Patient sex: M
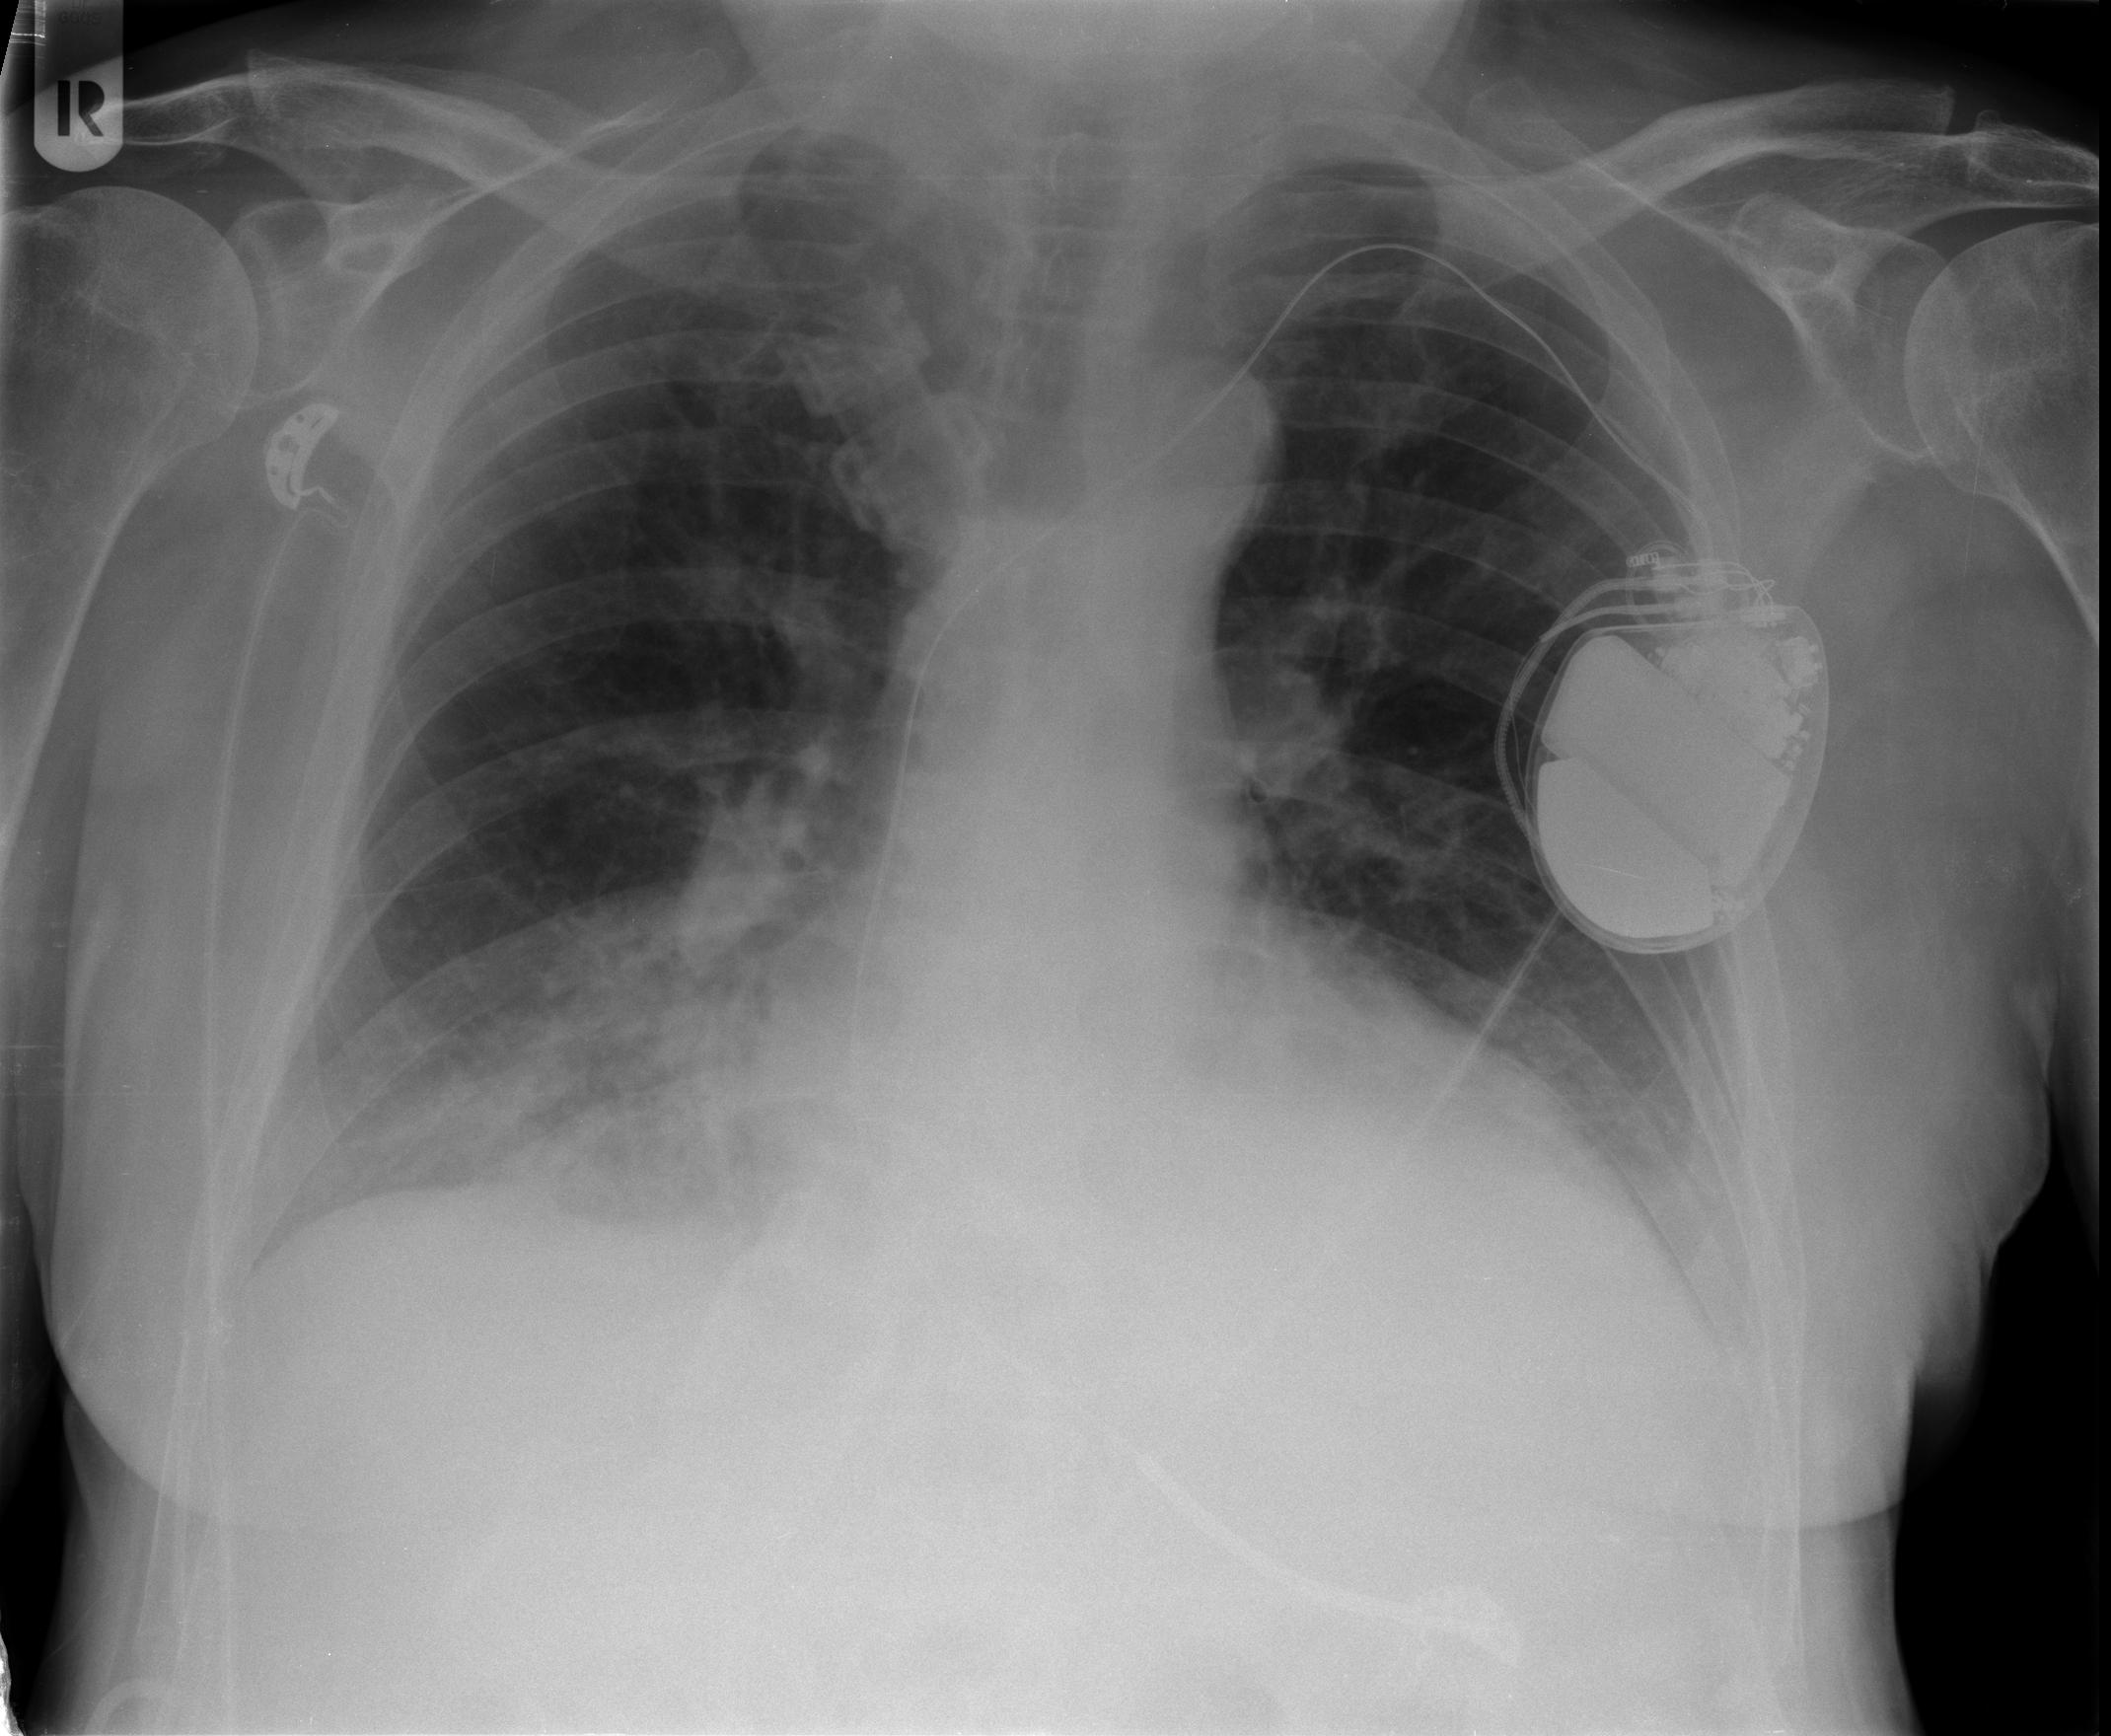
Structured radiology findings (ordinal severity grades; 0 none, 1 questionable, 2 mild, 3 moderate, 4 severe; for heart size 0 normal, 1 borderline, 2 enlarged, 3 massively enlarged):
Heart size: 1
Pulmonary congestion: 0
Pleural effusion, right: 0
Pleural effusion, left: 1
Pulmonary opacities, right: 2
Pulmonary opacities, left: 0
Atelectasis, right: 2
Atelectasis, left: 2